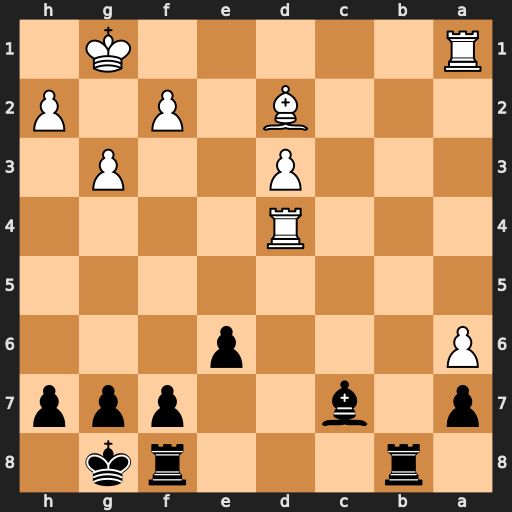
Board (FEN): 1r3rk1/p1b2ppp/P3p3/8/3R4/3P2P1/3B1P1P/R5K1
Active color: b
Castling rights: -
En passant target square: -
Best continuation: Be5 Rda4 Bxa1